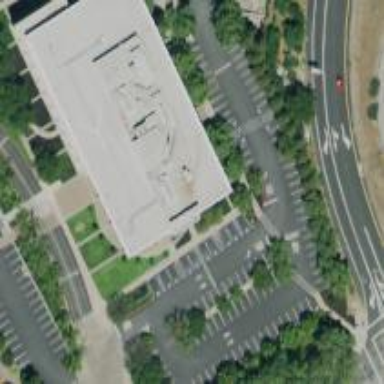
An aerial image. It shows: Government office building.